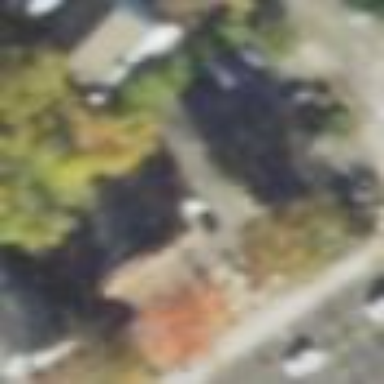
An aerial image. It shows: Fuel station.